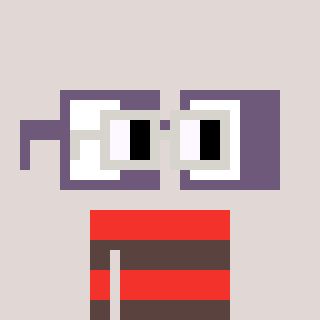
a pixel art character with square light gray glasses, a glasses-shaped head and a darkbrown-colored body on a warm background